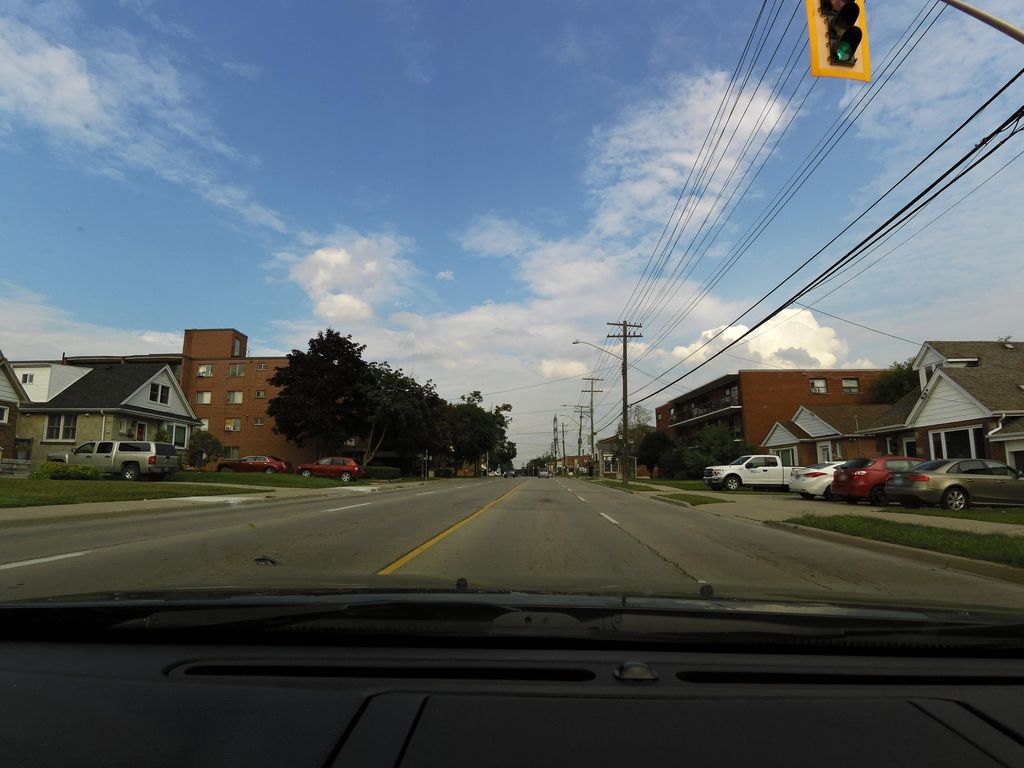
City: hamilton